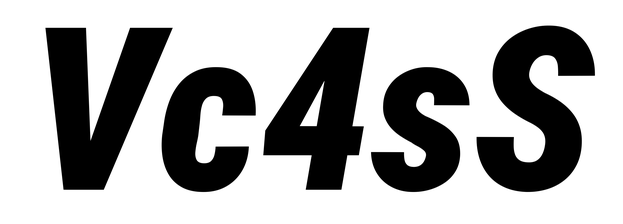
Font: Roboto-Italic_Condensed_Black_Italic